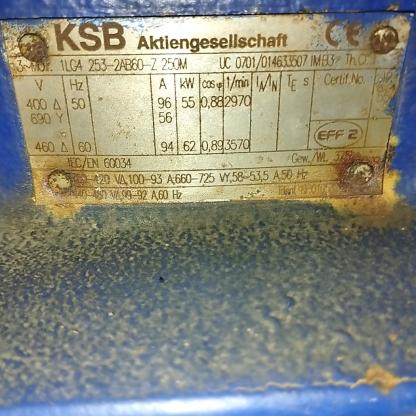
Klasa: tabliczka-znamionowa